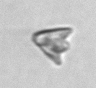
Label: Pyramimonas_longicauda